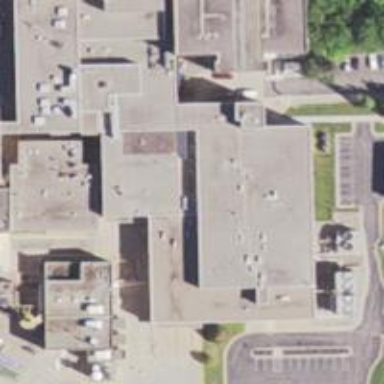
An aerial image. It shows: Hospital providing healthcare services.